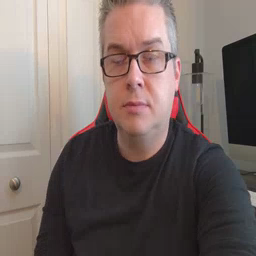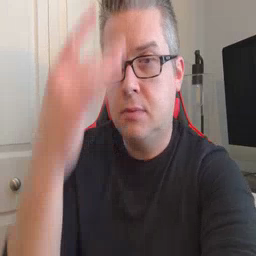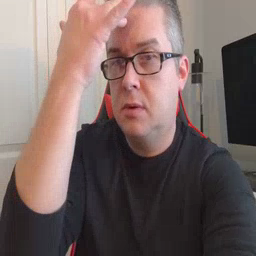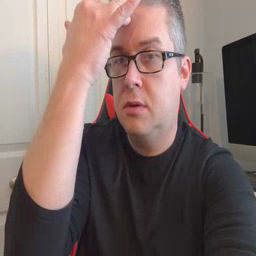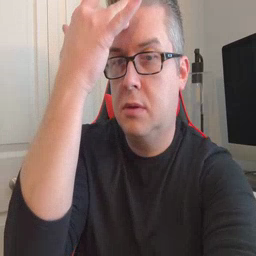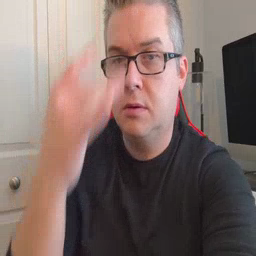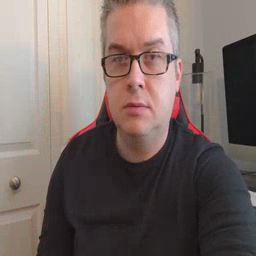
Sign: sick